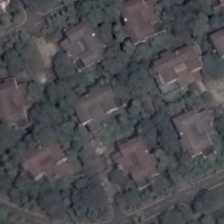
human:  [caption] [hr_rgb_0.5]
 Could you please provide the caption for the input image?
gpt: some buildings and many green trees are in a medium residential area .

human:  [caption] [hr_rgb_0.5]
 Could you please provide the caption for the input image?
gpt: some buildings and many green trees are in a medium residential area .

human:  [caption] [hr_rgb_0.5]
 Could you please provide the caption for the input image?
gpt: some buildings and many green trees are in a medium residential area .

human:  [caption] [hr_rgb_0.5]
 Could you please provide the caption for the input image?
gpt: some buildings and many green trees are in a medium residential area .

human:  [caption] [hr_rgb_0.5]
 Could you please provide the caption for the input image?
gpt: some buildings and many green trees are in a medium residential area .